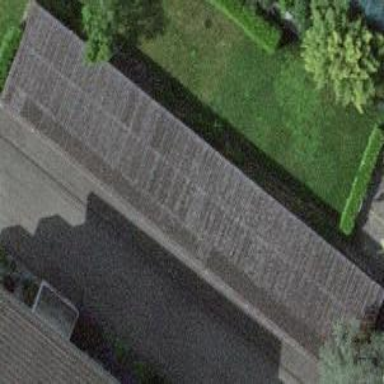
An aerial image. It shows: View of roof of building.